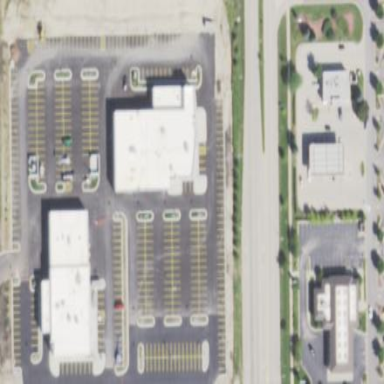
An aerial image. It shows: Retail area.